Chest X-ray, PA view. Patient: 67 years old, sex M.
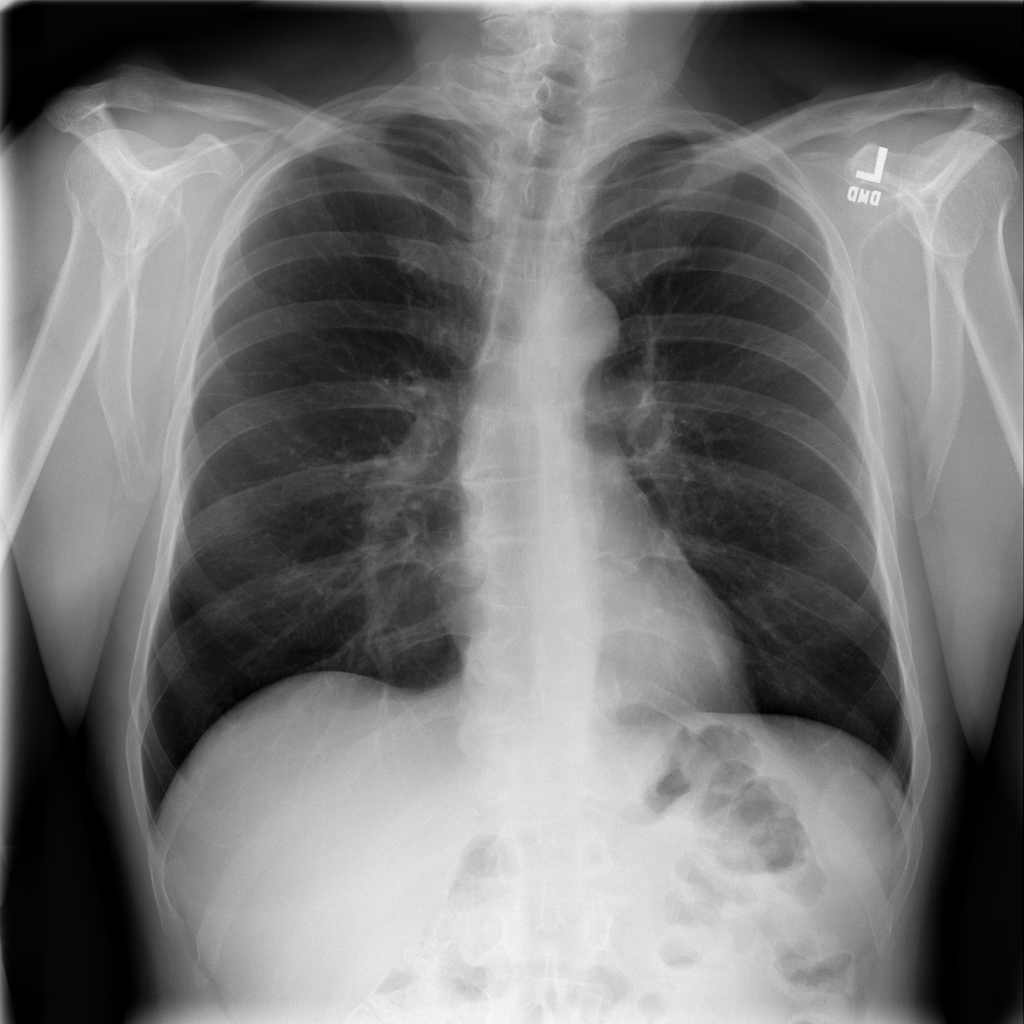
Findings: No Finding